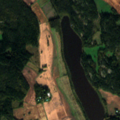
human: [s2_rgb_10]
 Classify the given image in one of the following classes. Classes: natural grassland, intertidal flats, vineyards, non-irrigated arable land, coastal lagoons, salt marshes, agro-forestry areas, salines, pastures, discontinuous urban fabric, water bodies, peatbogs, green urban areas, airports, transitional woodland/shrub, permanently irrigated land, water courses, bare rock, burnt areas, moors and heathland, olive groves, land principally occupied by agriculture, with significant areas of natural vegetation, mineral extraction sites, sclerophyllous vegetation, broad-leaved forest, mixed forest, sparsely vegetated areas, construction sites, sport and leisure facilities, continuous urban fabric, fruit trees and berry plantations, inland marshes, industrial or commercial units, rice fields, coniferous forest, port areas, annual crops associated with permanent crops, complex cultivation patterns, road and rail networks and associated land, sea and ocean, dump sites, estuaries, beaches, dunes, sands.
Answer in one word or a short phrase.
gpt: non-irrigated arable land, coniferous forest, mixed forest, water bodies